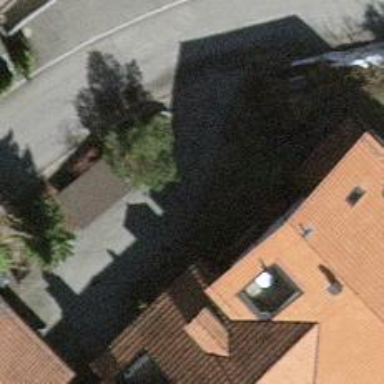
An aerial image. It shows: Driveway.